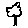
Label: tree